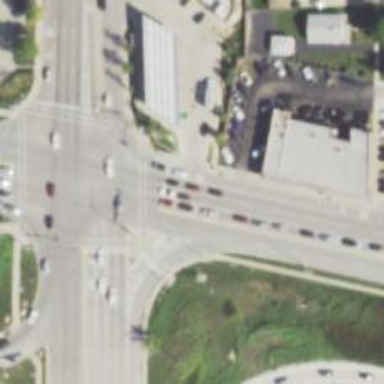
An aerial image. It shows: Footway located on traffic island.